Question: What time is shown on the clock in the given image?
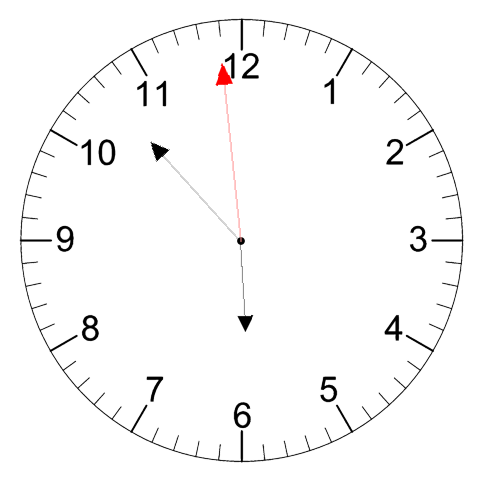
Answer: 05:52:59